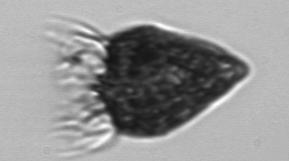
Label: Strombidium_morphotype2